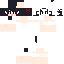
A female human skin with pale skin, wearing brown long hair dressed in a blue tshirt and black pants, featuring a closed mouth.